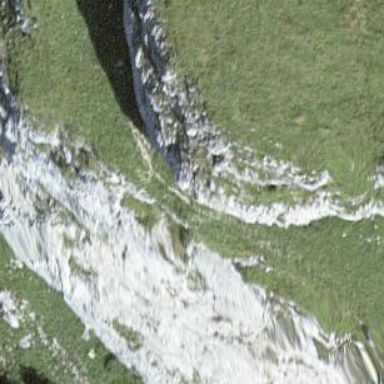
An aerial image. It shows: Cliff in nature.